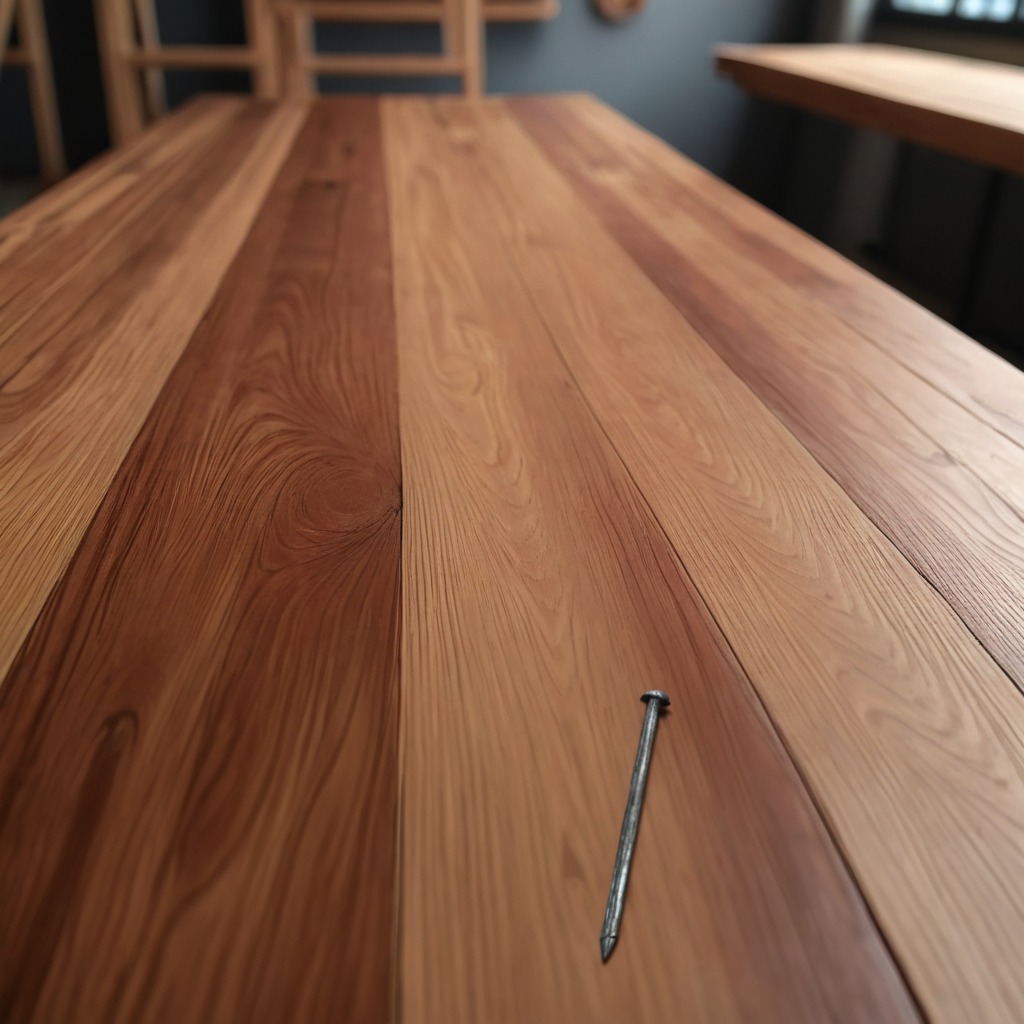
A nail is lying on the wooden table in a carpentry studio.